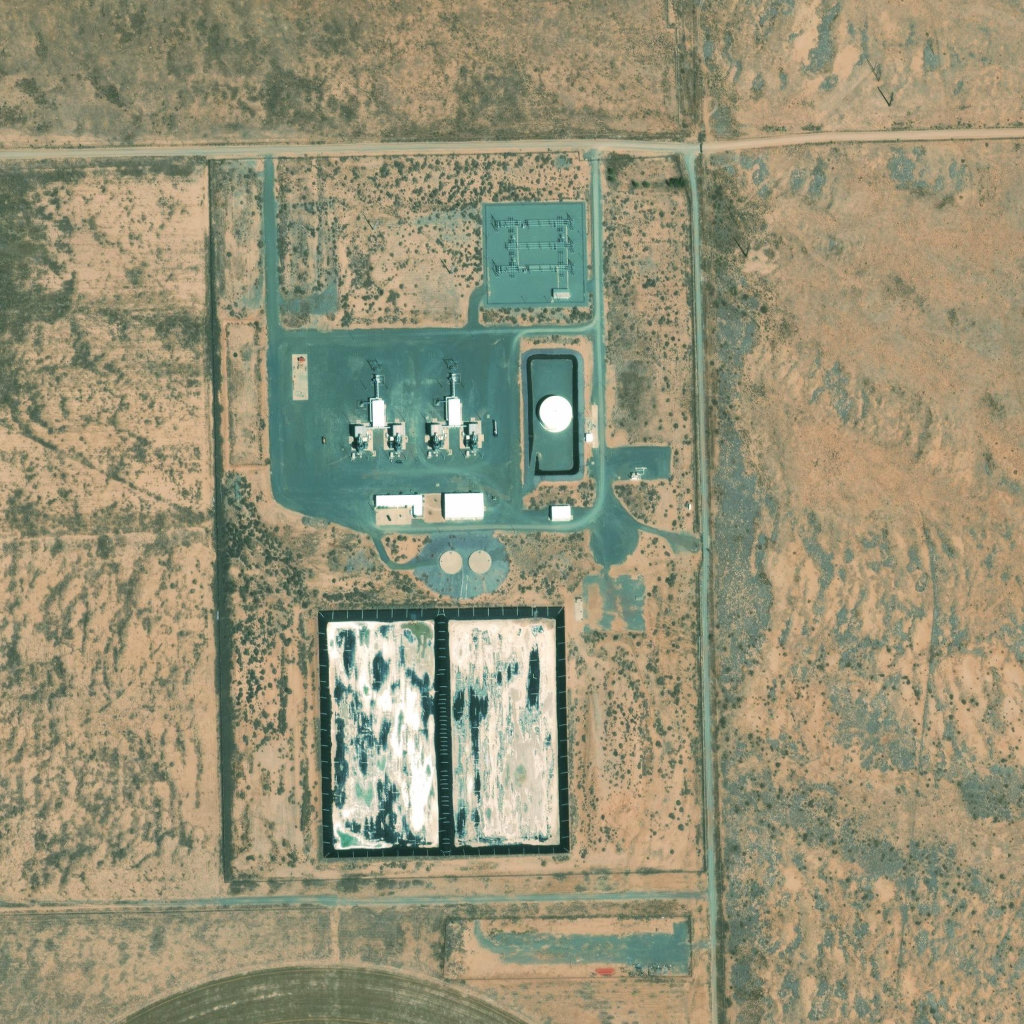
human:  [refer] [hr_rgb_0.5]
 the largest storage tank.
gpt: <box>[[52, 38, 56, 42, 0]]</box>